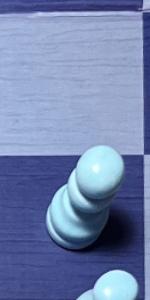
Label: Pawn_White